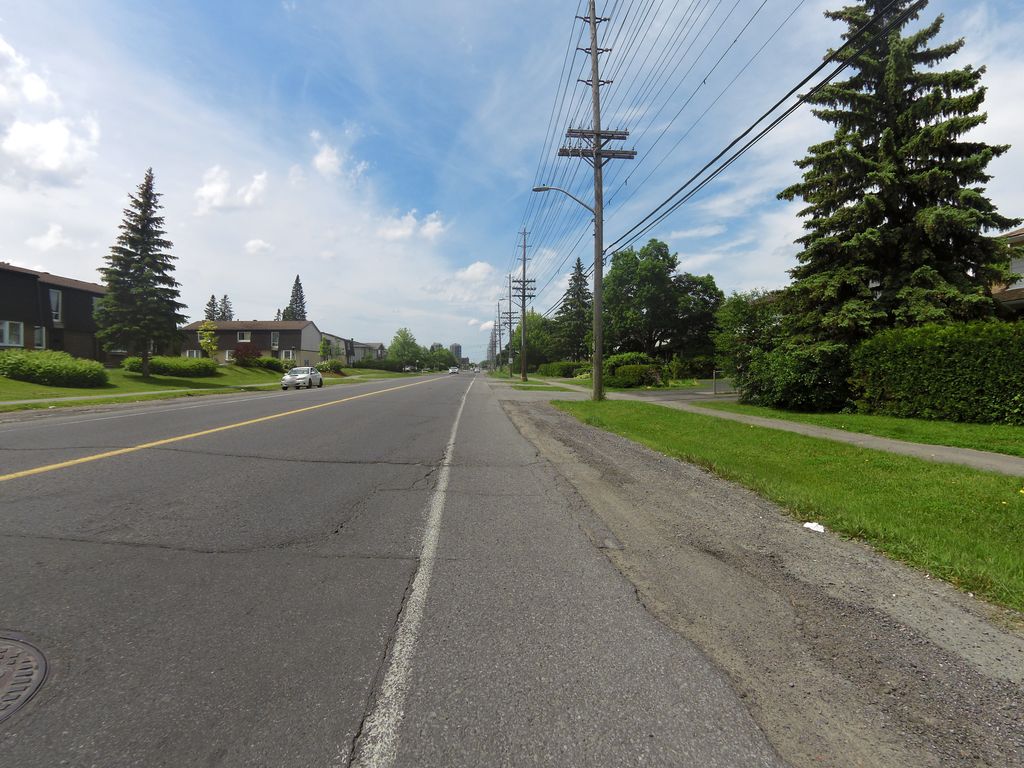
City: ottawa-gatineau